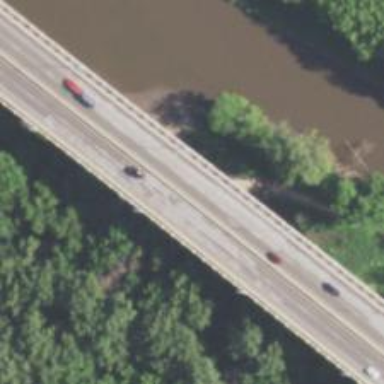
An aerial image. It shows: Historic bridge on motorway.